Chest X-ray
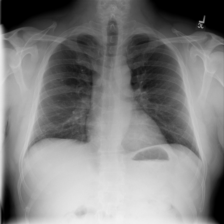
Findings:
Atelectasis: negative
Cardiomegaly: negative
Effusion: negative
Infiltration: negative
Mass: negative
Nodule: negative
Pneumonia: negative
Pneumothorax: negative
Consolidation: negative
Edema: negative
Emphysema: negative
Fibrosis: negative
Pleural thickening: negative
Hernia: negative